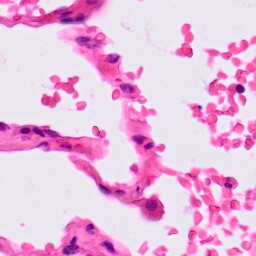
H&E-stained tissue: Lung